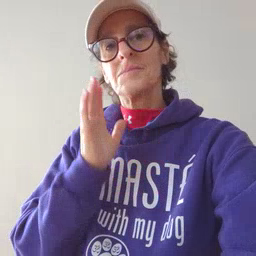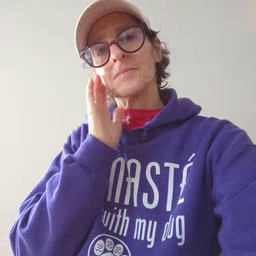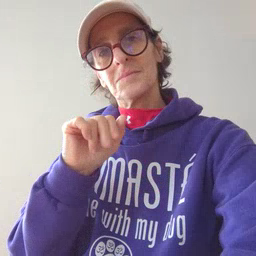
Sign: nap